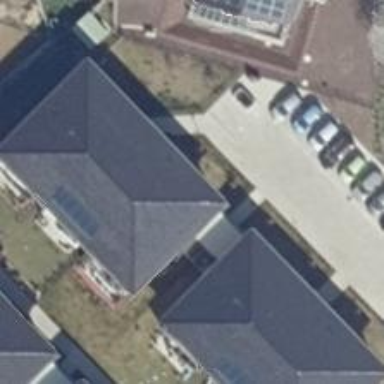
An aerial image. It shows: Hipped roof on apartment building.